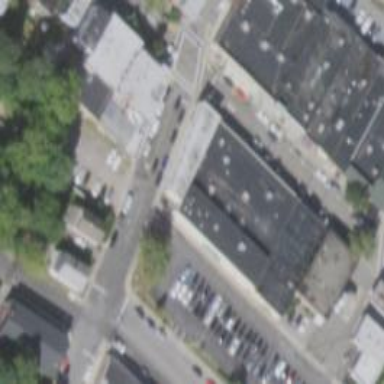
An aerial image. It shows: Retail building.